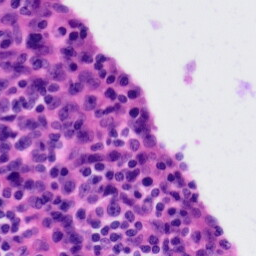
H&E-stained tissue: Tonsil